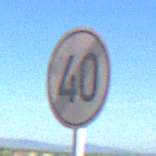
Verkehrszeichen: EndeGeschwindigkeit40
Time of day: MorningAfternoon
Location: Outdoor (RoadRail)
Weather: Clear
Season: NotSpecified
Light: Natural